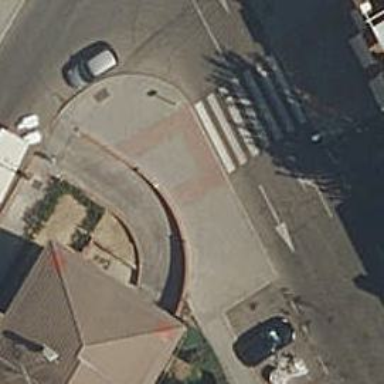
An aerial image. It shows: Garden with kerb border.